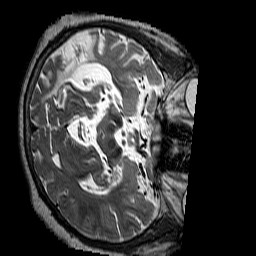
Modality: T2w
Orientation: axial
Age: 58
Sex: male
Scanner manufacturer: siemens
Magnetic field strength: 3 T
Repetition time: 3.2 s
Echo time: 0.213 s